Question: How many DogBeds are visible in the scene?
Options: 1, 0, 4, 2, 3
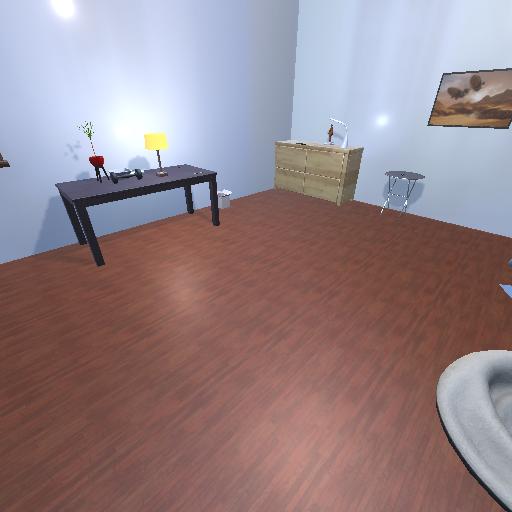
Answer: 1